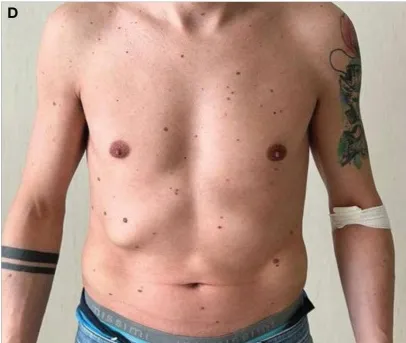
Facial and body appearance of the patient. , a triangle-shaped head.
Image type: medical_photograph (skin_photograph)